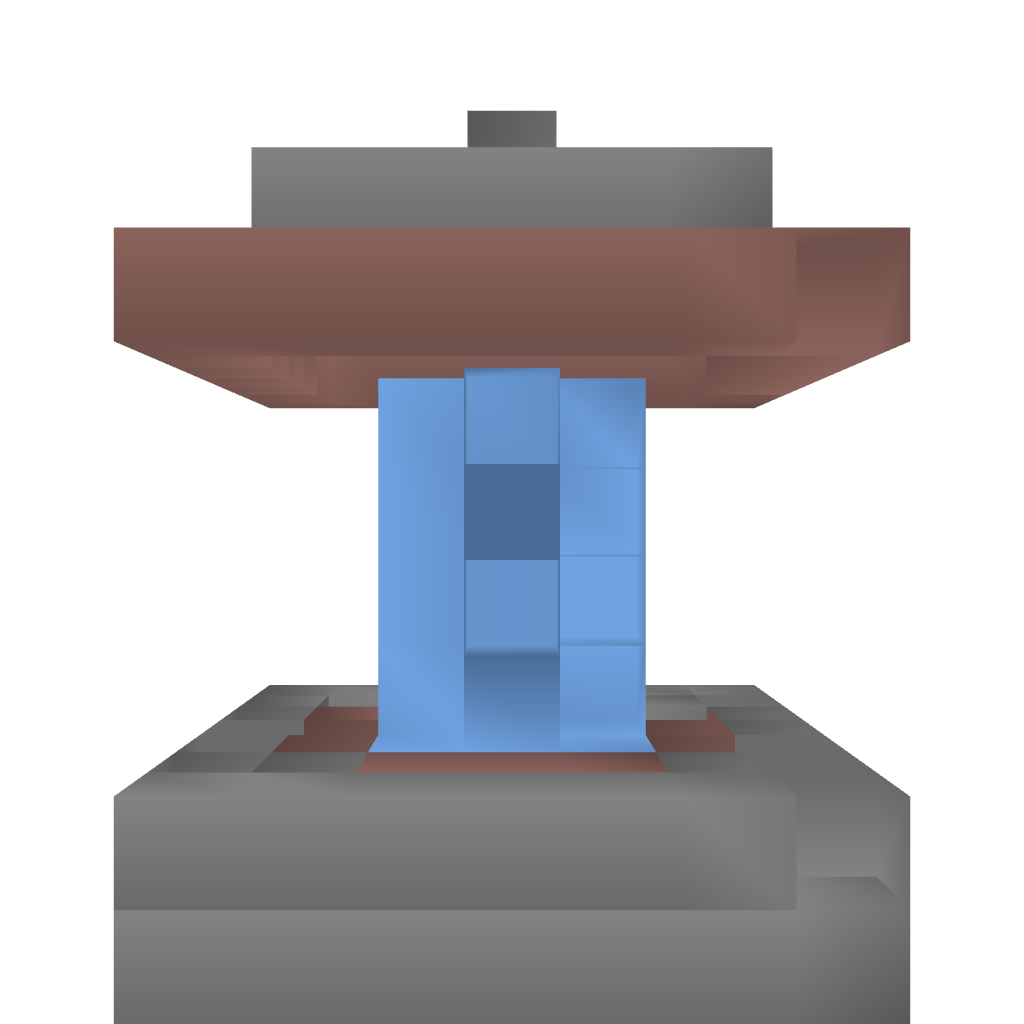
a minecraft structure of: Chafariz/Fonte - Fountain bad low quality